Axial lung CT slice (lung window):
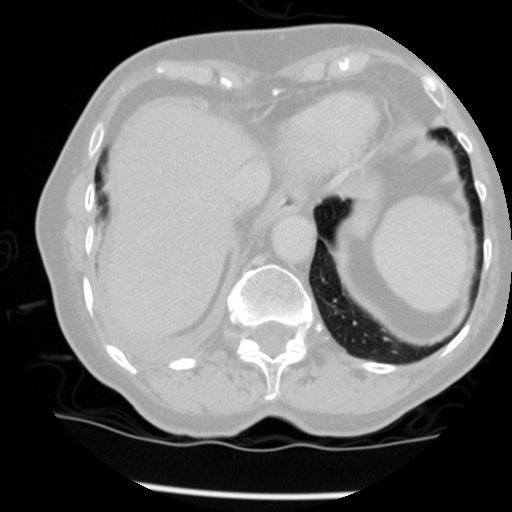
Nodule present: no